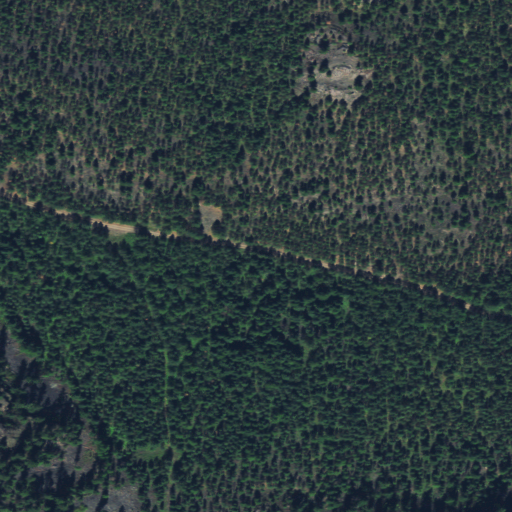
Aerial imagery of plain(s) in Montana named Red Rock Flat containing evergreen forest and woody wetlands